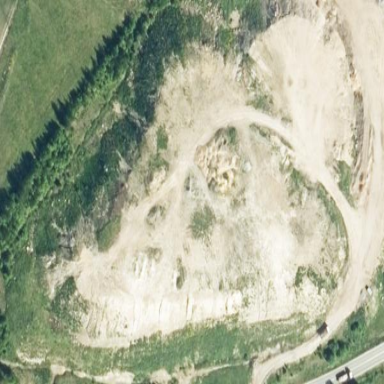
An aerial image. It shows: Quarry area.